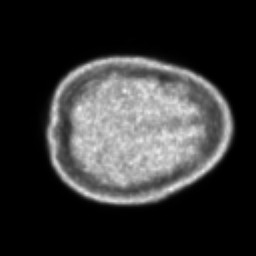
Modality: PET
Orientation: axial
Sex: male
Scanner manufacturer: ge